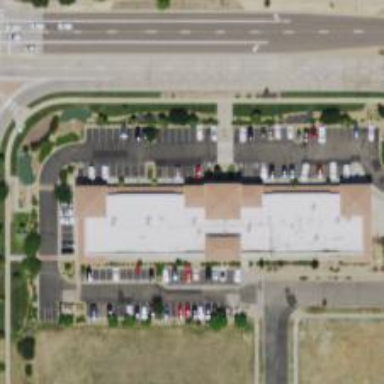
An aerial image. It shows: Veterinary facility.